Question: Count the number of objects in the diagram.
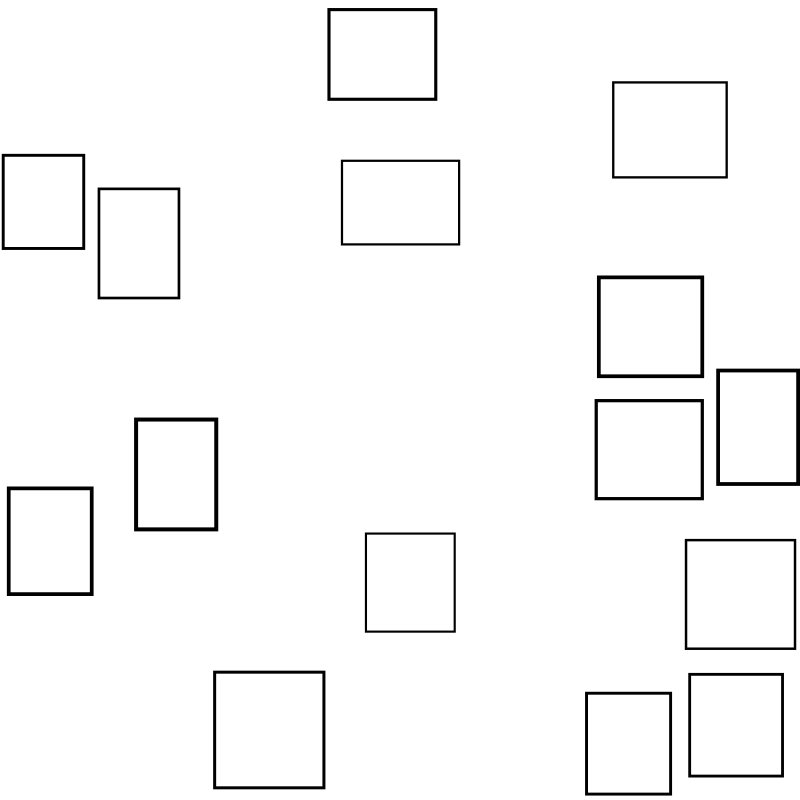
Answer: 15